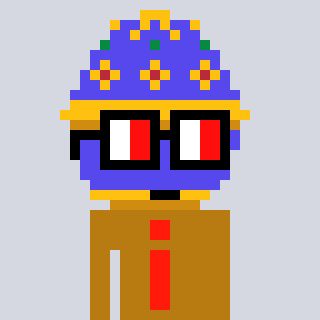
a pixel art character with square glasses with black frames and red eyes, a faberge-shaped head and a gold-colored body on a cool background